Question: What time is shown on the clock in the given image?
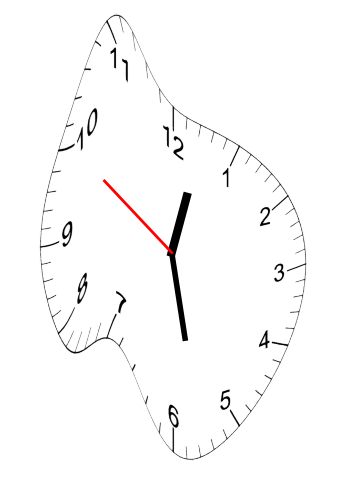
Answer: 12:27:50